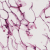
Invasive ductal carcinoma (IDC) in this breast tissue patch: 0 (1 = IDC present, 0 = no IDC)